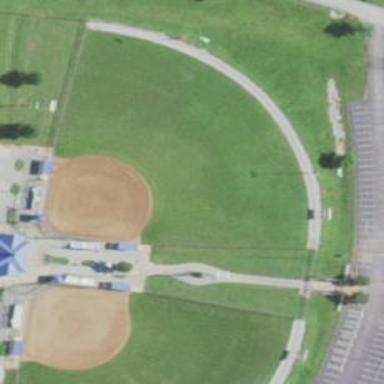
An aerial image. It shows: Baseball/softball pitch for leisure and sports activities.